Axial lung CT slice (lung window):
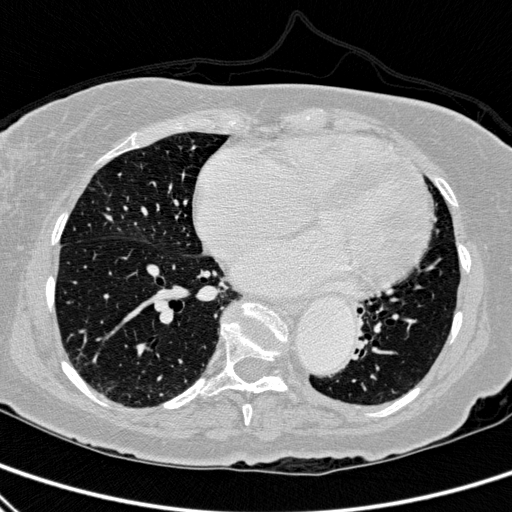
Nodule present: no